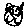
Label: cat